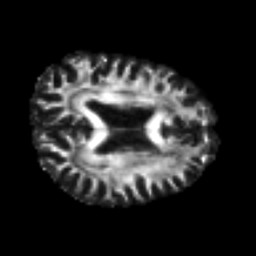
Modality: FA
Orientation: axial
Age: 32
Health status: ill
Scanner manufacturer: philips
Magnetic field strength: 3 T
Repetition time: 9 s
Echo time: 0.127 s